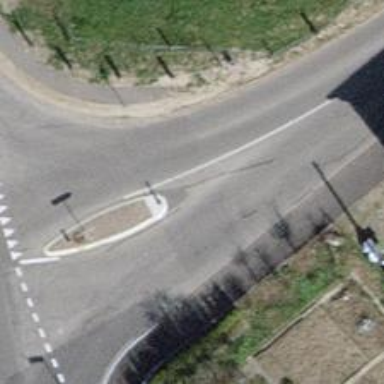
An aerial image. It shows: Footway crossing with marked asphalt surface.